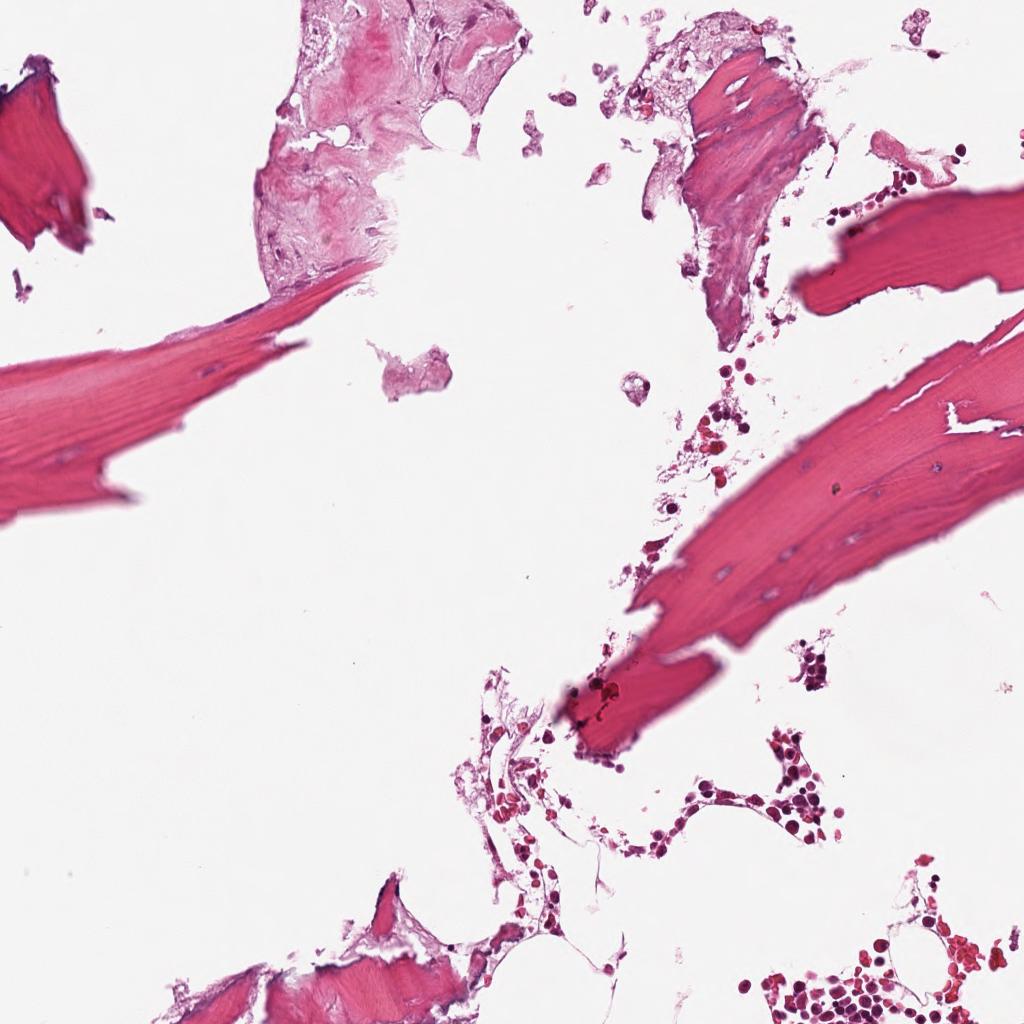
Label: Non-Tumor